Question: I want workflow details page to show a descriptive name for the start task instead of the form id in History table. The name attribute of userTasks works fine, but I can't get it working on my startEvent. As seen below:
'''
<startEvent id="start" name="Inicio" activiti:initiator="initiatorUserName"
activiti:formKey="workflowdocumentrequest:start">
<userTask id="userTask1" name="Revisao da Requisicao de Documento Fisico"
activiti:assignee="${workflowdocumentrequest_destination.properties.userName}"
activiti:formKey="workflowdocumentrequest:review">
'''

What do I have to do?
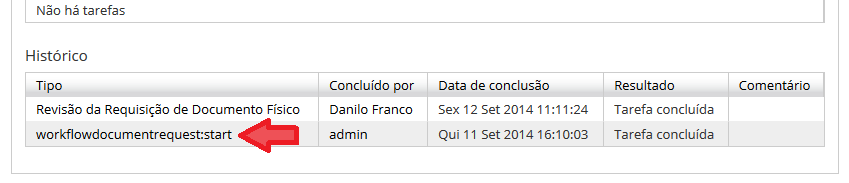
Answer: Well, if you're developing a custom advanced workflow in Alfresco using Activiti you should check out <URL>.
Other than that, in order to use a customised string for your start event you should be familiar with content modeling and i18n properties files.
So for your 'startEvent' you should have a specific workflow model declaring the 'workflowdocumentrequest:start' type, something similar to this:
'''
<type name="workflowdocumentrequest:start">
<parent>bpm:startTask</parent>
...
</type>
'''
For that workflow content model you should have a specific i18n file, in 'messages' folder called 'workflowdocumentrequestWorkflow.properties'.
There you should have something like this:
'workflowdocumentrequestWorkflow_workflowmodel.type.workflowdocumentrequestWorkflow_start.title=Inicio'
The 'workflowdocumentrequestWorkflow_workflowmodel' part is your 'namespacePrefixShortname_yourWorkflowModelName' (the one you have used at the beginning of your workflow content model xml file '<model name="workflowdocumentrequestWorkflow:workflowmodel xmlns="http://www.alfresco.org/model/dictionary/1.0">'.
The '.type.' is obviously your custom type for the start event task.
The 'workflowdocumentrequestWorkflow_start' is your type's name in your xml. Activiti engine and i18n file hase to be written with '_' instead of ':'.
Hope it helps.
Cheers